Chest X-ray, AP view. Patient: 6 years old, sex M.
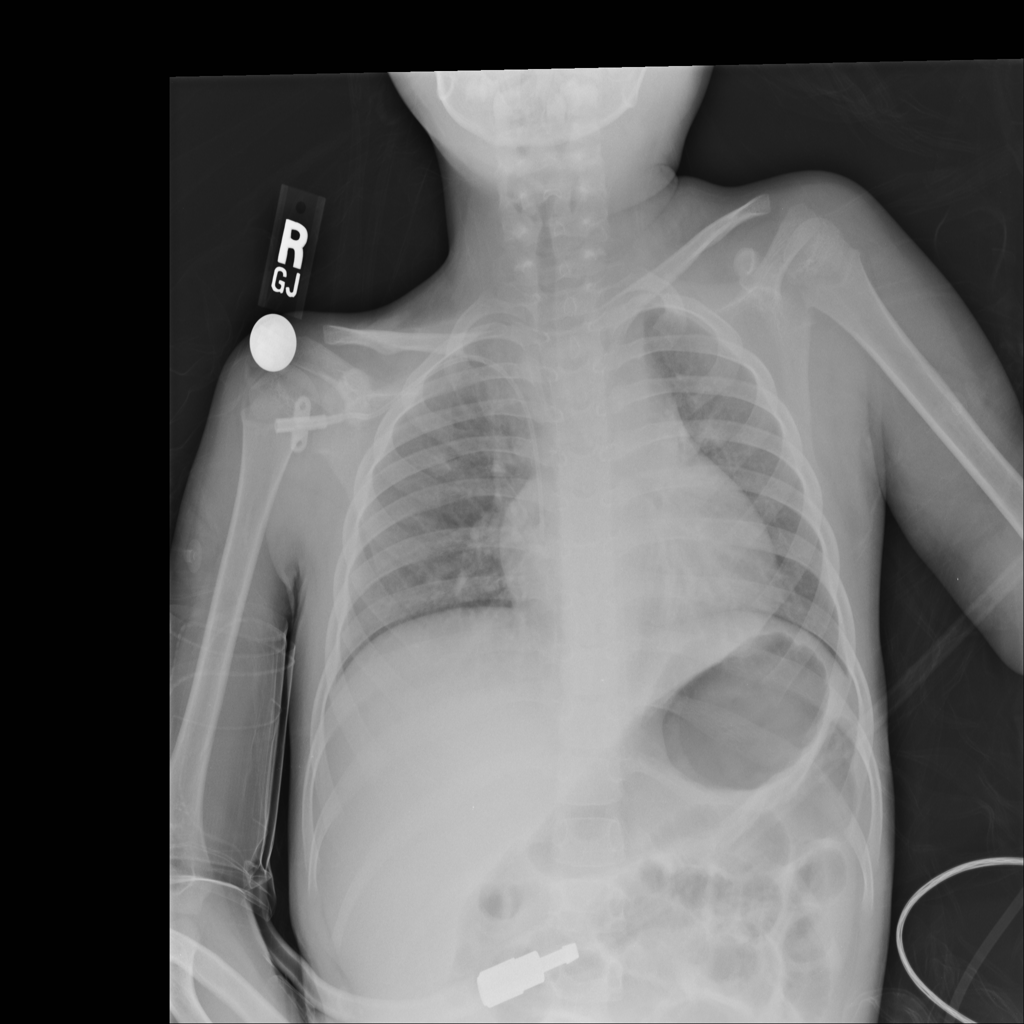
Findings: No Finding